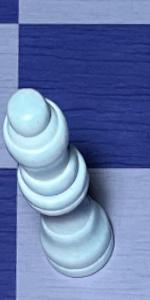
Label: Queen_White